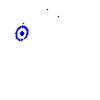
Particle: kaon